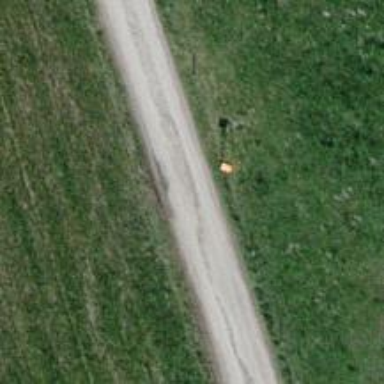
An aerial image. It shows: Pole supporting pipeline marker with roof cover.